Field crop: tomato
Growth stage: 1
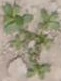
Species: portulaca